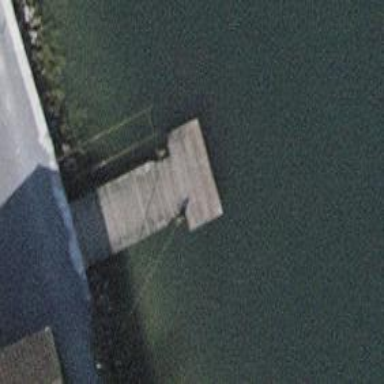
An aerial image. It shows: Man-made pier.